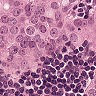
Metastatic tissue present: yes